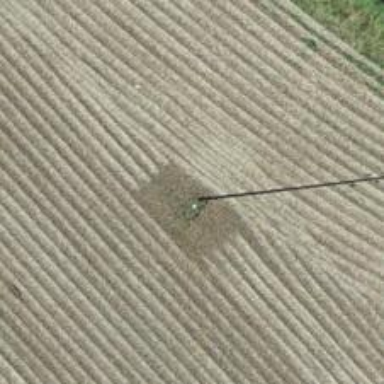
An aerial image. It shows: Power pole.